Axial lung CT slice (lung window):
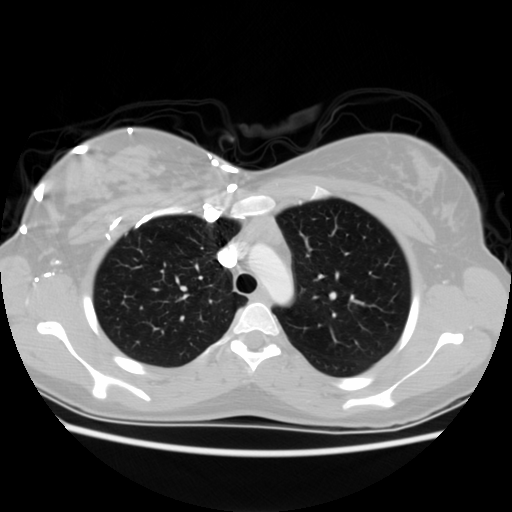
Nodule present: no